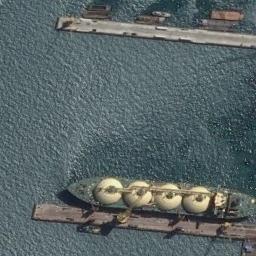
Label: ship